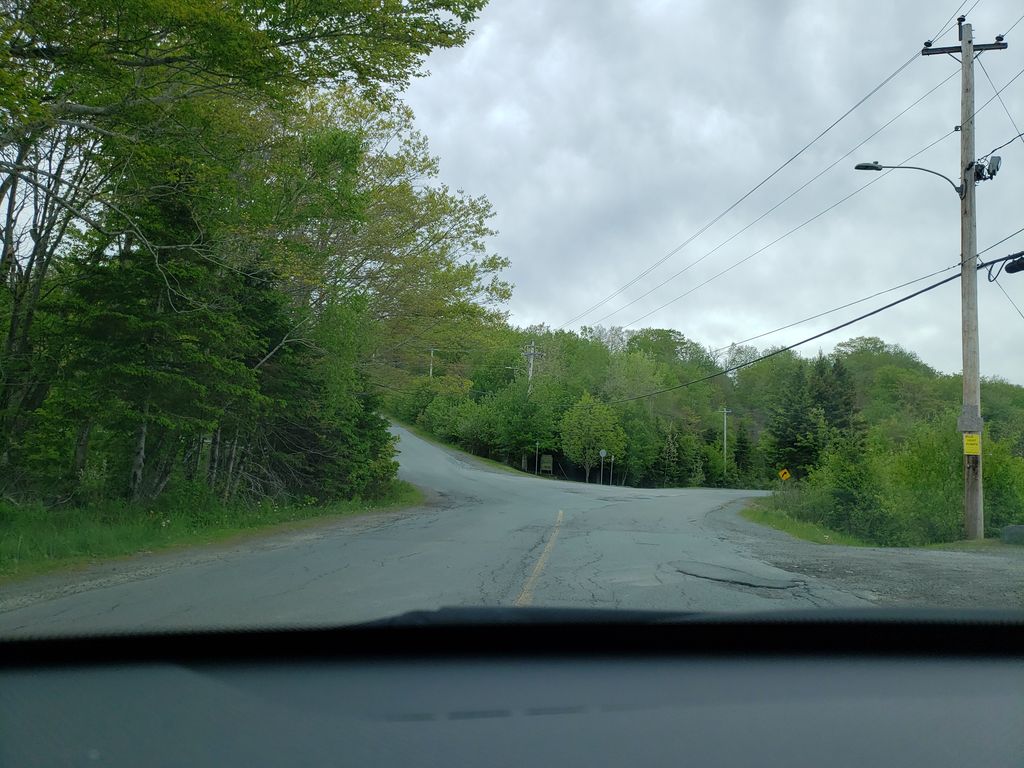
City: halifax